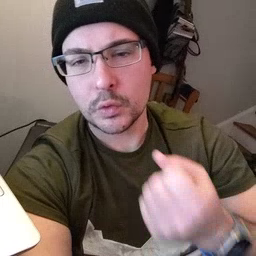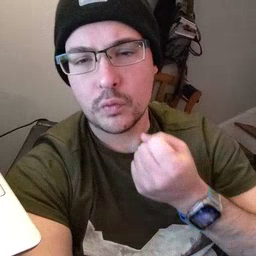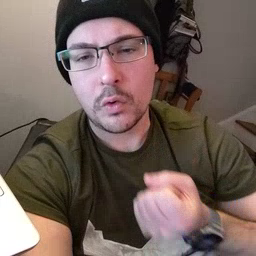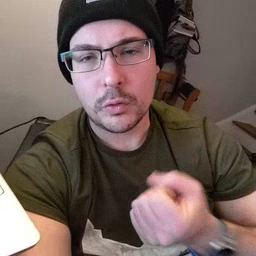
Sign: drawer